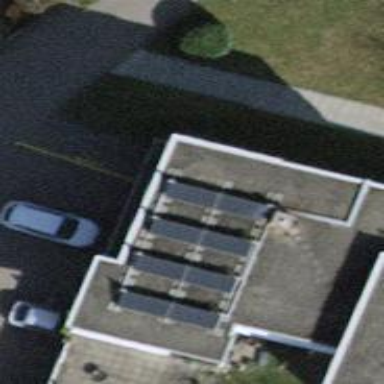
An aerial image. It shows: Solar photovoltaic panel generator.